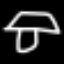
Label: mushroom